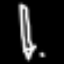
Label: pencil